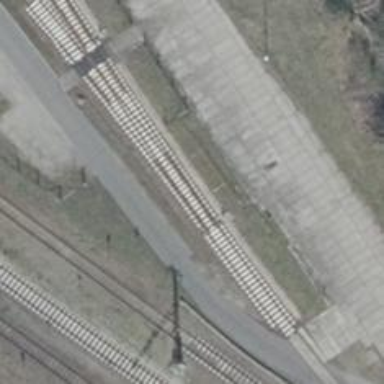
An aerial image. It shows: Railway switch.